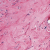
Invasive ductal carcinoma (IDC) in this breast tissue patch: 0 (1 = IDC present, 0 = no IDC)